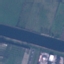
Land use / land cover: River